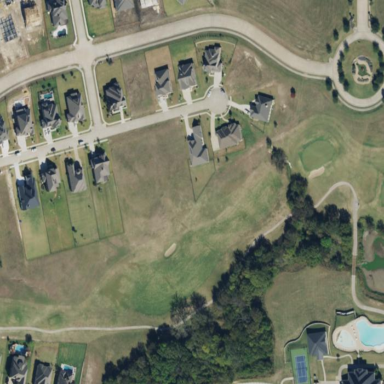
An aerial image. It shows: Rough area on grassy golf course.